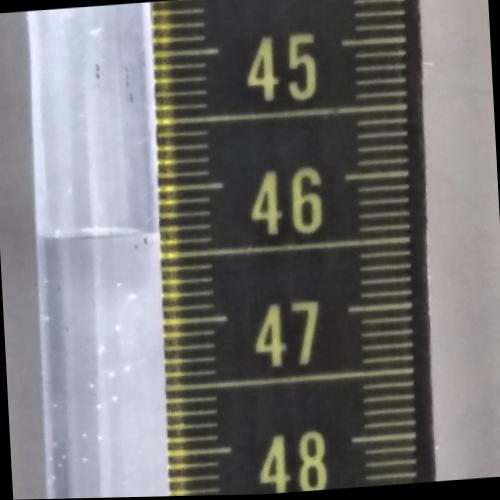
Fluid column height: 46.3 cm